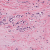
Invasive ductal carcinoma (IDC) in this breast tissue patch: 1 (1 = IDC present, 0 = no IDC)